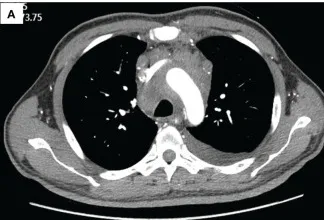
Thorax CT imaging of the patient before and after treatment of tislelizumab plus albumin-bound paclitaxel. (A-D) show the CT imaging at baseline, the end of the second cycle, the third cycle, and the fifth cycle, respectively. Baseline imaging on 19 May 2020.
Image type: radiology (ct)